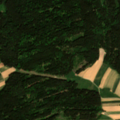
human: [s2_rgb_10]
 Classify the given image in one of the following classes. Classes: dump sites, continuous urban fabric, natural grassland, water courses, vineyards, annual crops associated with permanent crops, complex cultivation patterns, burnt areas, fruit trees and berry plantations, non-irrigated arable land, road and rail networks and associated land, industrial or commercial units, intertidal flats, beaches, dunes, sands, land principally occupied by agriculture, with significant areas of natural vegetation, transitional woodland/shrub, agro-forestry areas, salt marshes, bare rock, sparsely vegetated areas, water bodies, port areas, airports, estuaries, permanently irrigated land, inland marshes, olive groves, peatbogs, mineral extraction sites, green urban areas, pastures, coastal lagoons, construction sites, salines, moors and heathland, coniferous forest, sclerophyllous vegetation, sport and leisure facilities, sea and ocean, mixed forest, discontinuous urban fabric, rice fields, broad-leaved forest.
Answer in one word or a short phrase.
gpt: non-irrigated arable land, complex cultivation patterns, coniferous forest